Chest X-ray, AP view. Patient: 69 years old, sex F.
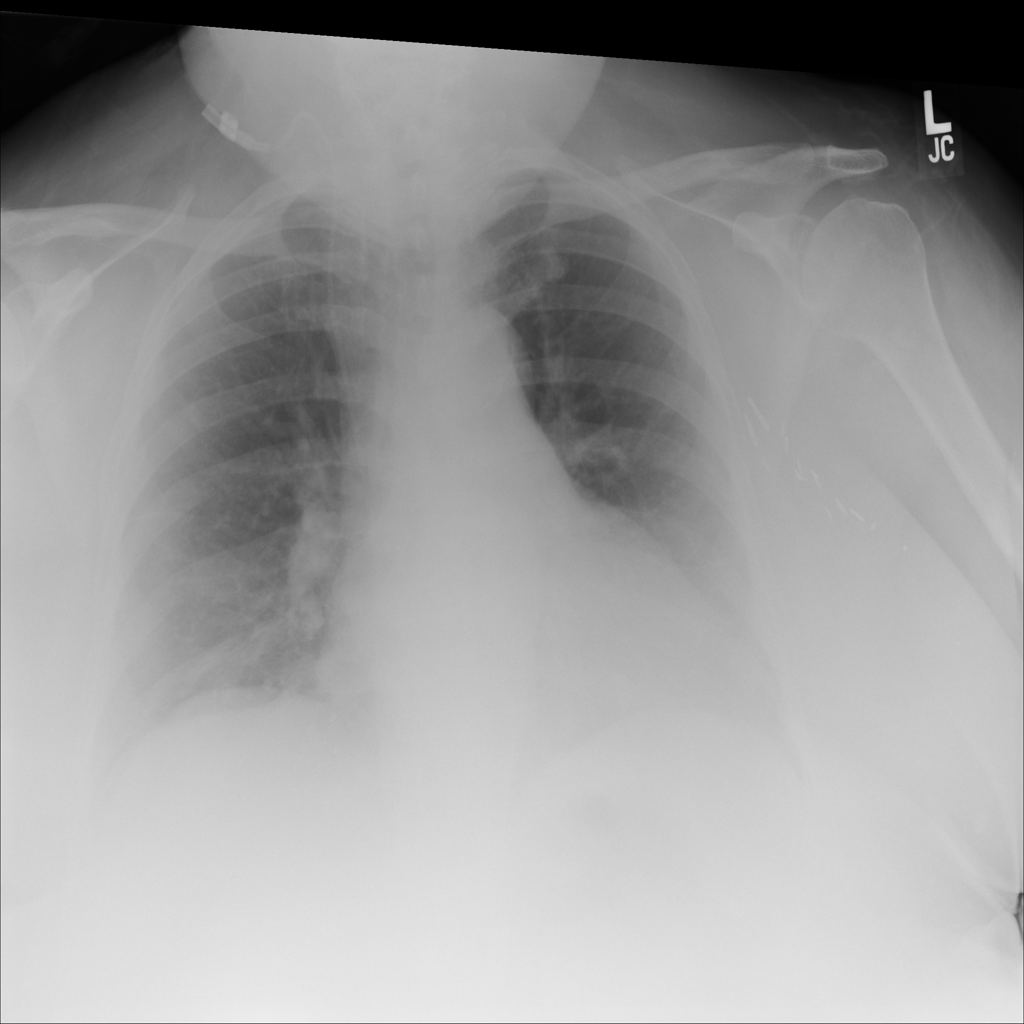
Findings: No Finding